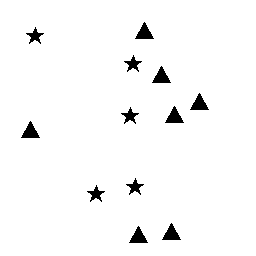
Squares: 0
Triangles: 7
Stars: 5
Total shapes: 12